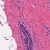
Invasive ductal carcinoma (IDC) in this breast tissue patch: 0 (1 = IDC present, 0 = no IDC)